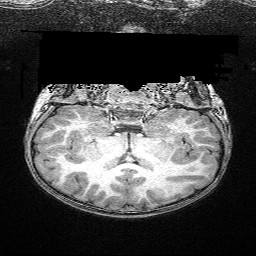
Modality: T1w
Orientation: sagittal